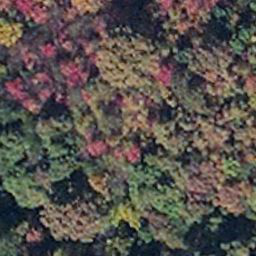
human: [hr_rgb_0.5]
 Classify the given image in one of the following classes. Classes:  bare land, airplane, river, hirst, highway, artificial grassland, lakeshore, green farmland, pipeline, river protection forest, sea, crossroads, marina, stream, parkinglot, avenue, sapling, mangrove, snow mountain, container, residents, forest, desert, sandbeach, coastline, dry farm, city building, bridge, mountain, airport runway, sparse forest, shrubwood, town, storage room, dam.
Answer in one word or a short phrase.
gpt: mangrove